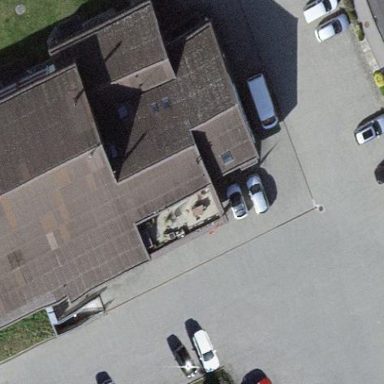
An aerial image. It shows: Parking area with surface.